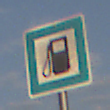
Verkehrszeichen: Tankstelle
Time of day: SunriseSunset
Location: Outdoor (Nature)
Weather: PartlyCloudy
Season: NotSpecified
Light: Natural